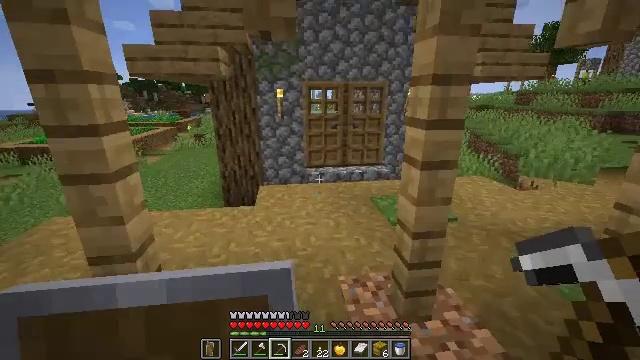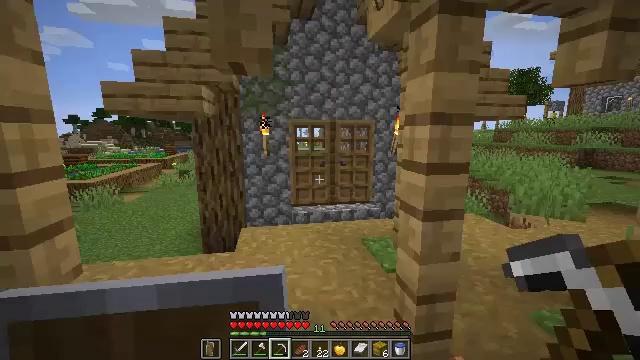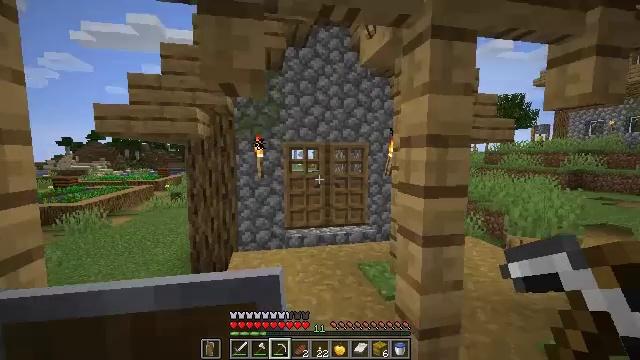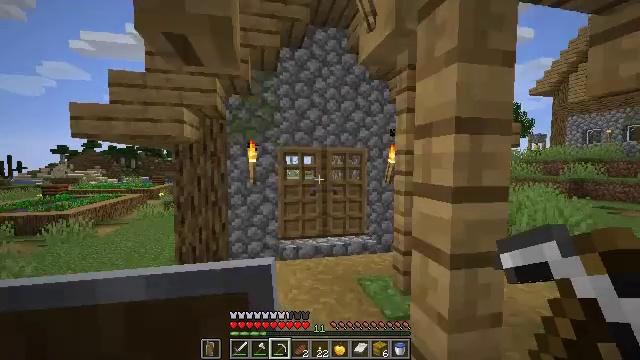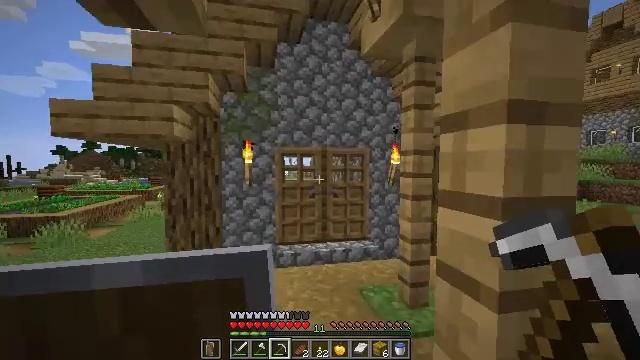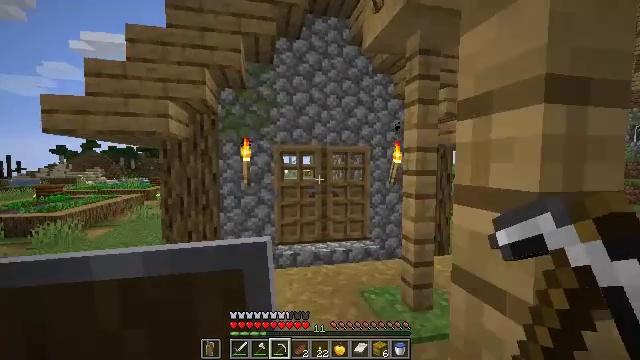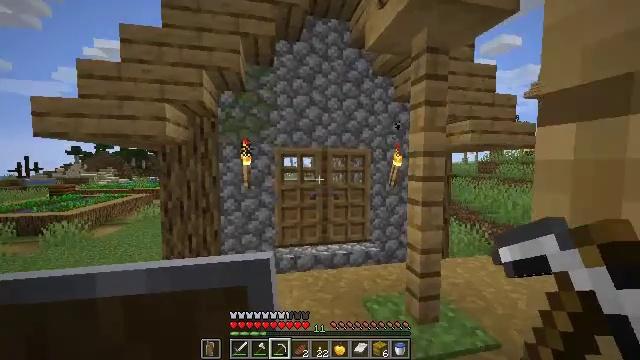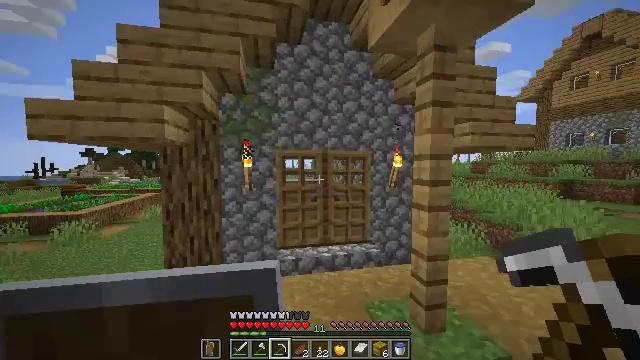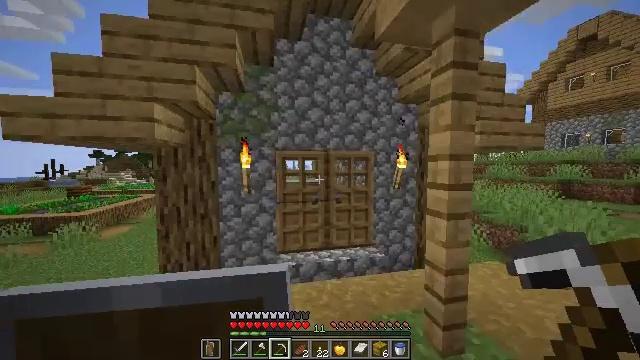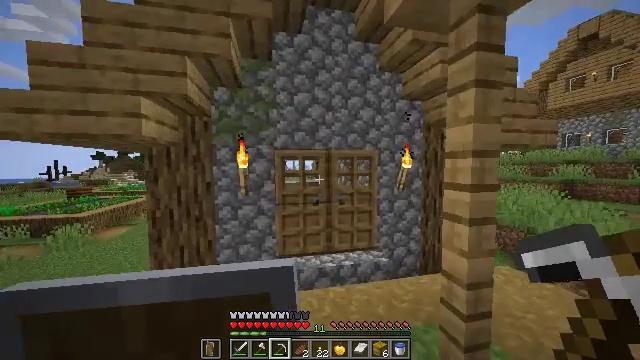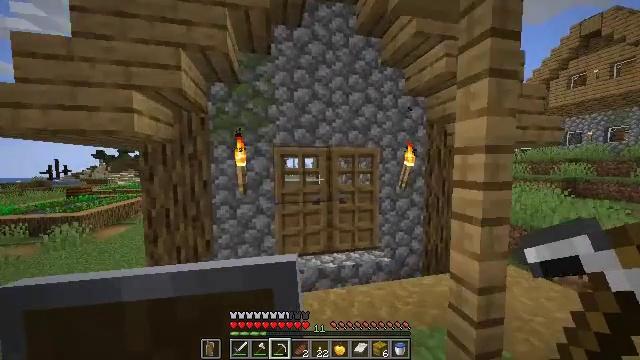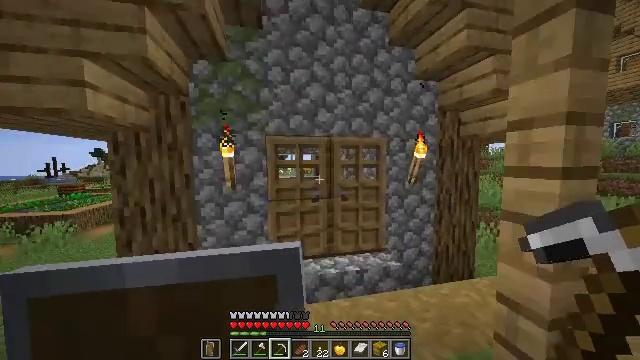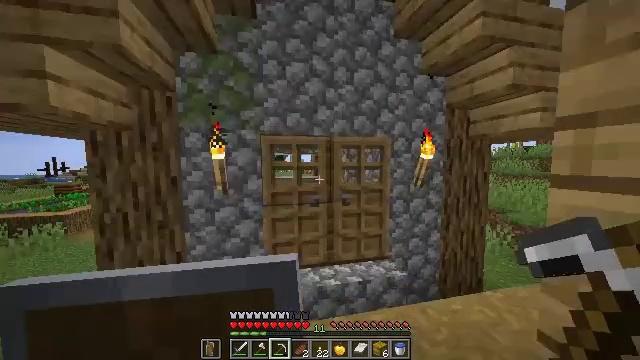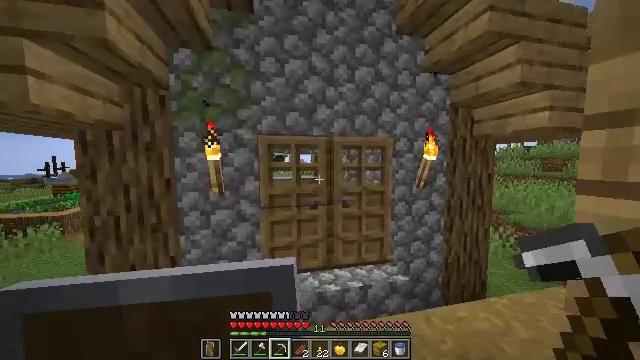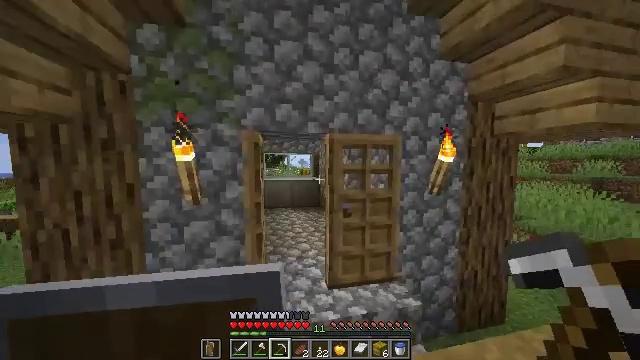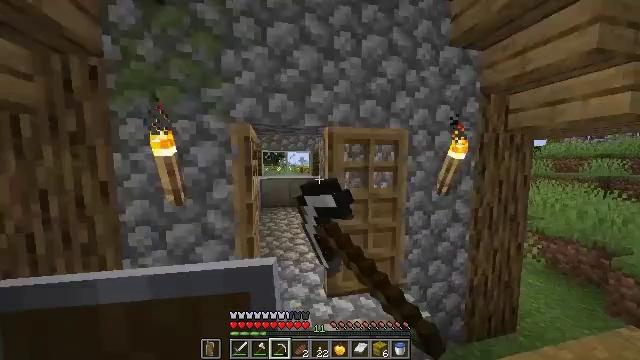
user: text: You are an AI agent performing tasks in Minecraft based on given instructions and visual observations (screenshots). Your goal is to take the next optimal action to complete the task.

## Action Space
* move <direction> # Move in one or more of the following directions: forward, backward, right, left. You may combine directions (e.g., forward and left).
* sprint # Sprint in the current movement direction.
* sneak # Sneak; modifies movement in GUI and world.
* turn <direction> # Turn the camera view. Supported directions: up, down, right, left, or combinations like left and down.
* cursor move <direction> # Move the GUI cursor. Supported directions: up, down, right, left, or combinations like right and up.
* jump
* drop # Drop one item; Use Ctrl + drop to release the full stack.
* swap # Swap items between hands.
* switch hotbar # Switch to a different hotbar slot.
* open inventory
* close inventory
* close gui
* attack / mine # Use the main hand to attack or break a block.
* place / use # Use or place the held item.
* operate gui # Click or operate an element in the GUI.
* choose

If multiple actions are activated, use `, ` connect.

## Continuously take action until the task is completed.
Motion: motion action
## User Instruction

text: Left click on the blast furnace to break it.
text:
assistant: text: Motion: move forward, turn right and up
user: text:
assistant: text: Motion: move forward, turn right and up
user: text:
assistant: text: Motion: move forward, turn up
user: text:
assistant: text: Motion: move forward
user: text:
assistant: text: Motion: move forward, sprint
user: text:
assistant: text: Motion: move forward, sprint
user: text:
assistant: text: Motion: move forward, sprint
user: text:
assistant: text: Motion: move forward, sprint
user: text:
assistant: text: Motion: move forward
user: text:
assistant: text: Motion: move forward
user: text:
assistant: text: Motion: move forward
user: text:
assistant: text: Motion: move forward
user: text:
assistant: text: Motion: move forward
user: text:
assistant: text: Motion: move forward, use / place
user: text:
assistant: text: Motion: move forward, use / place
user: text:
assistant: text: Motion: move forward, use / place
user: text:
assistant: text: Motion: move forward, use / place
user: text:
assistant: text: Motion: move forward
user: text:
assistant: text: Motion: move forward
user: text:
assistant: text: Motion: move forward, turn left and down
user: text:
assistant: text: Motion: move forward, turn left and down
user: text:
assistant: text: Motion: move forward
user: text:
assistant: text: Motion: move forward
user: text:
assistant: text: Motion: move forward
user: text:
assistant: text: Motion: move forward and move left, turn right and down
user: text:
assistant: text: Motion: move forward and move left, turn right and down
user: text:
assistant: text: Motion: move forward and move left, turn right and down
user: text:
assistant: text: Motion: move forward and move left, turn right and down
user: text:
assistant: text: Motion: move forward and move left
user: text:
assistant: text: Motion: move left